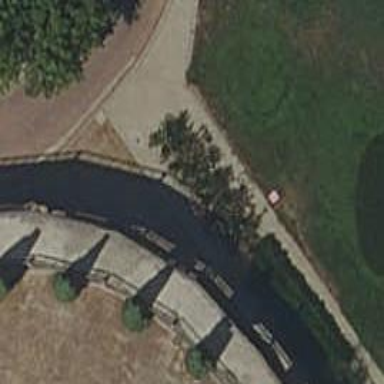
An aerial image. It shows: Concrete footway.